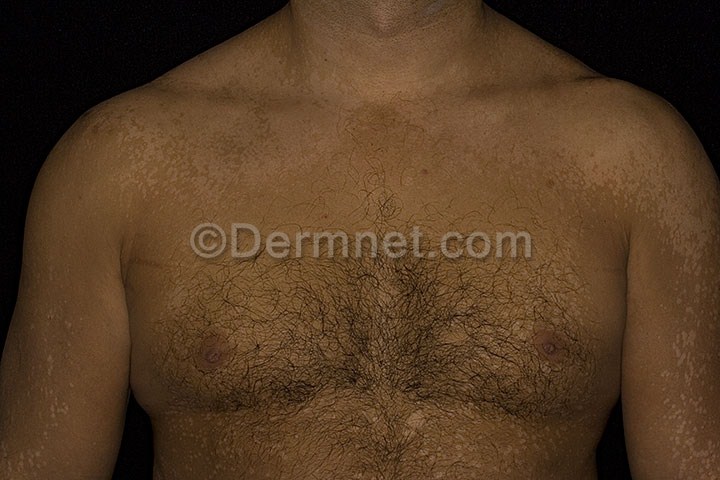
Disease: Tinea Ringworm Candidiasis and other Fungal Infections